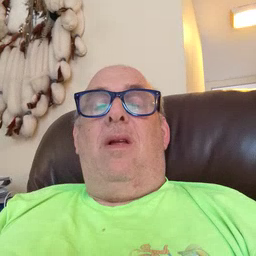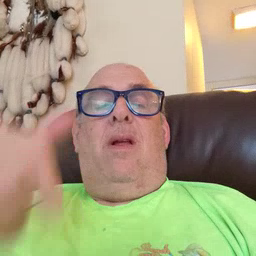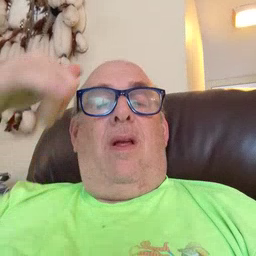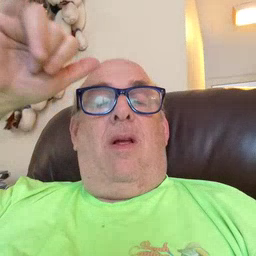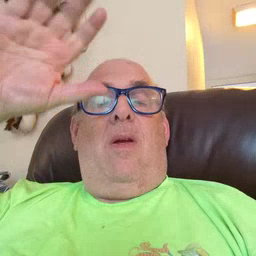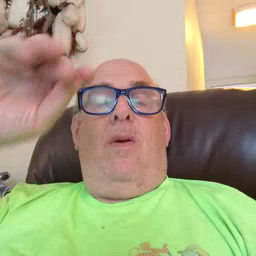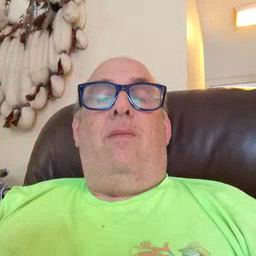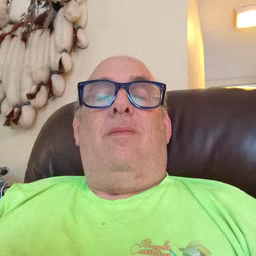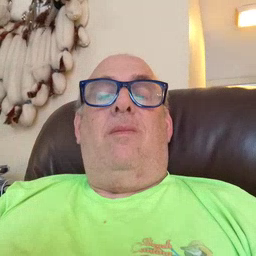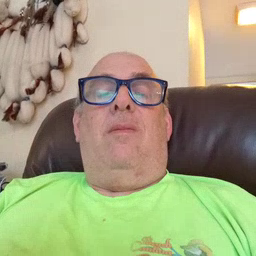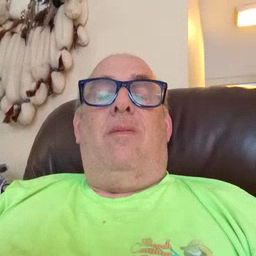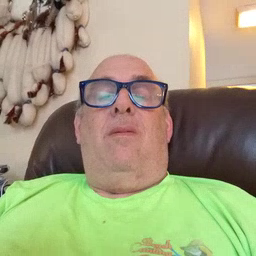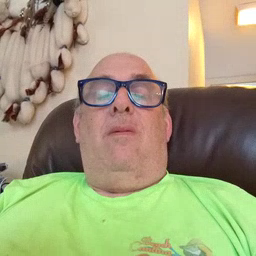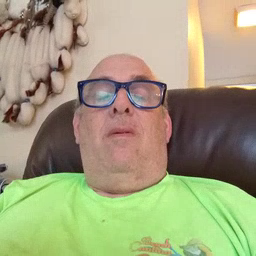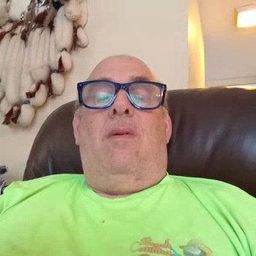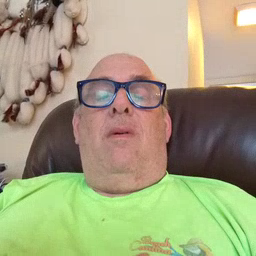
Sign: cowboy